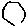
Label: hexagon